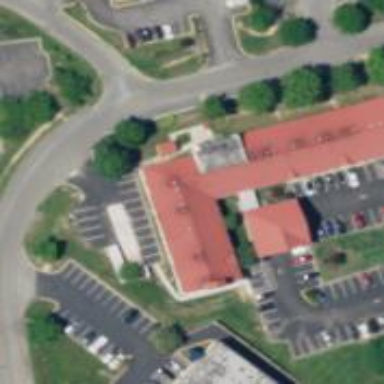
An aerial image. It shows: Hotel building.